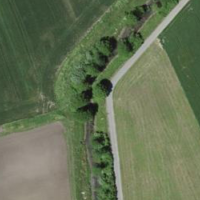
EUNIS habitat code: 52
Species observed at this site:
Campanula trachelium